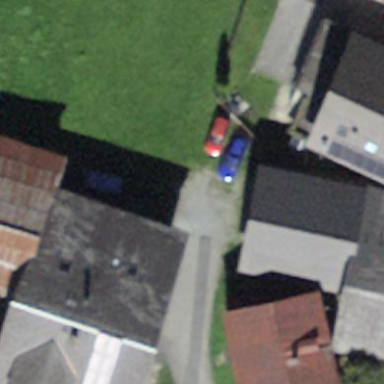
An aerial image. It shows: Residential building.